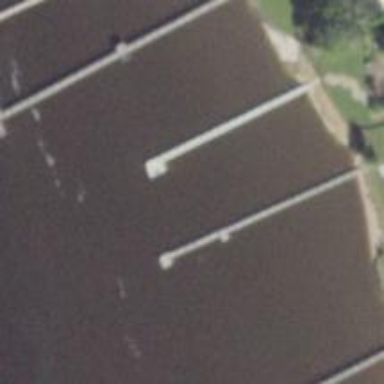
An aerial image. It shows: Man-made pier.